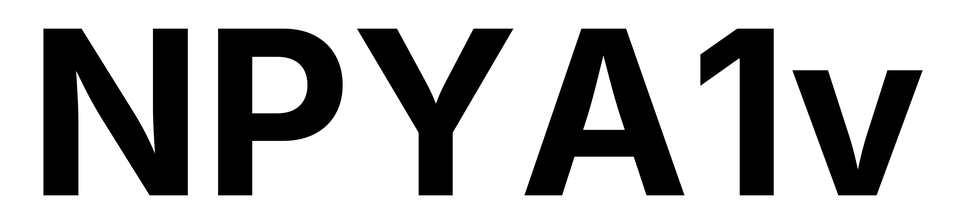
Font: Inter_Bold